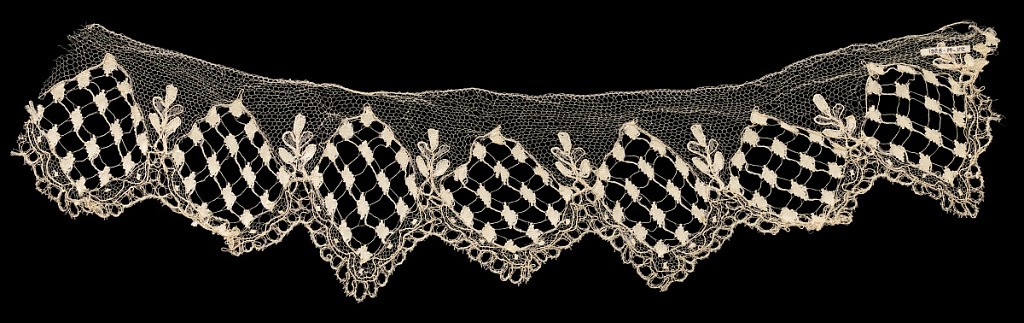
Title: Border
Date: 19th century
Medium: silk Technique: bobbin lace, white silk
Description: White lace border with a pointed, scallop edge showing a geometric design of small squares of heavy silk arranged in diamond-shaped areas.